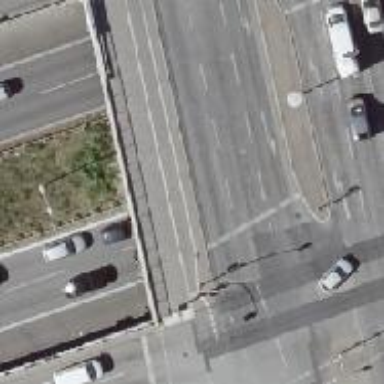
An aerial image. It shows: Road with traffic signals.